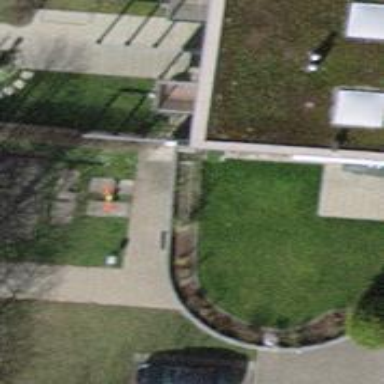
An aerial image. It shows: Community centre.